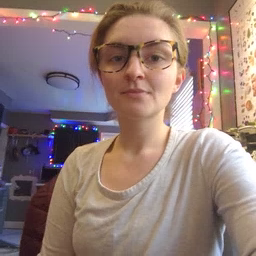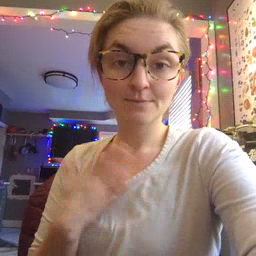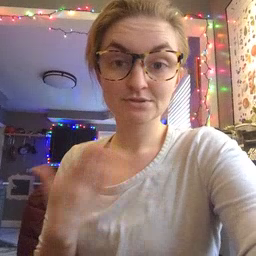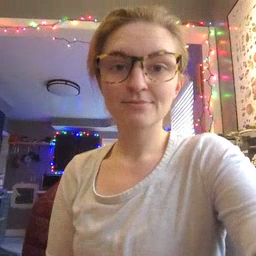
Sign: happy